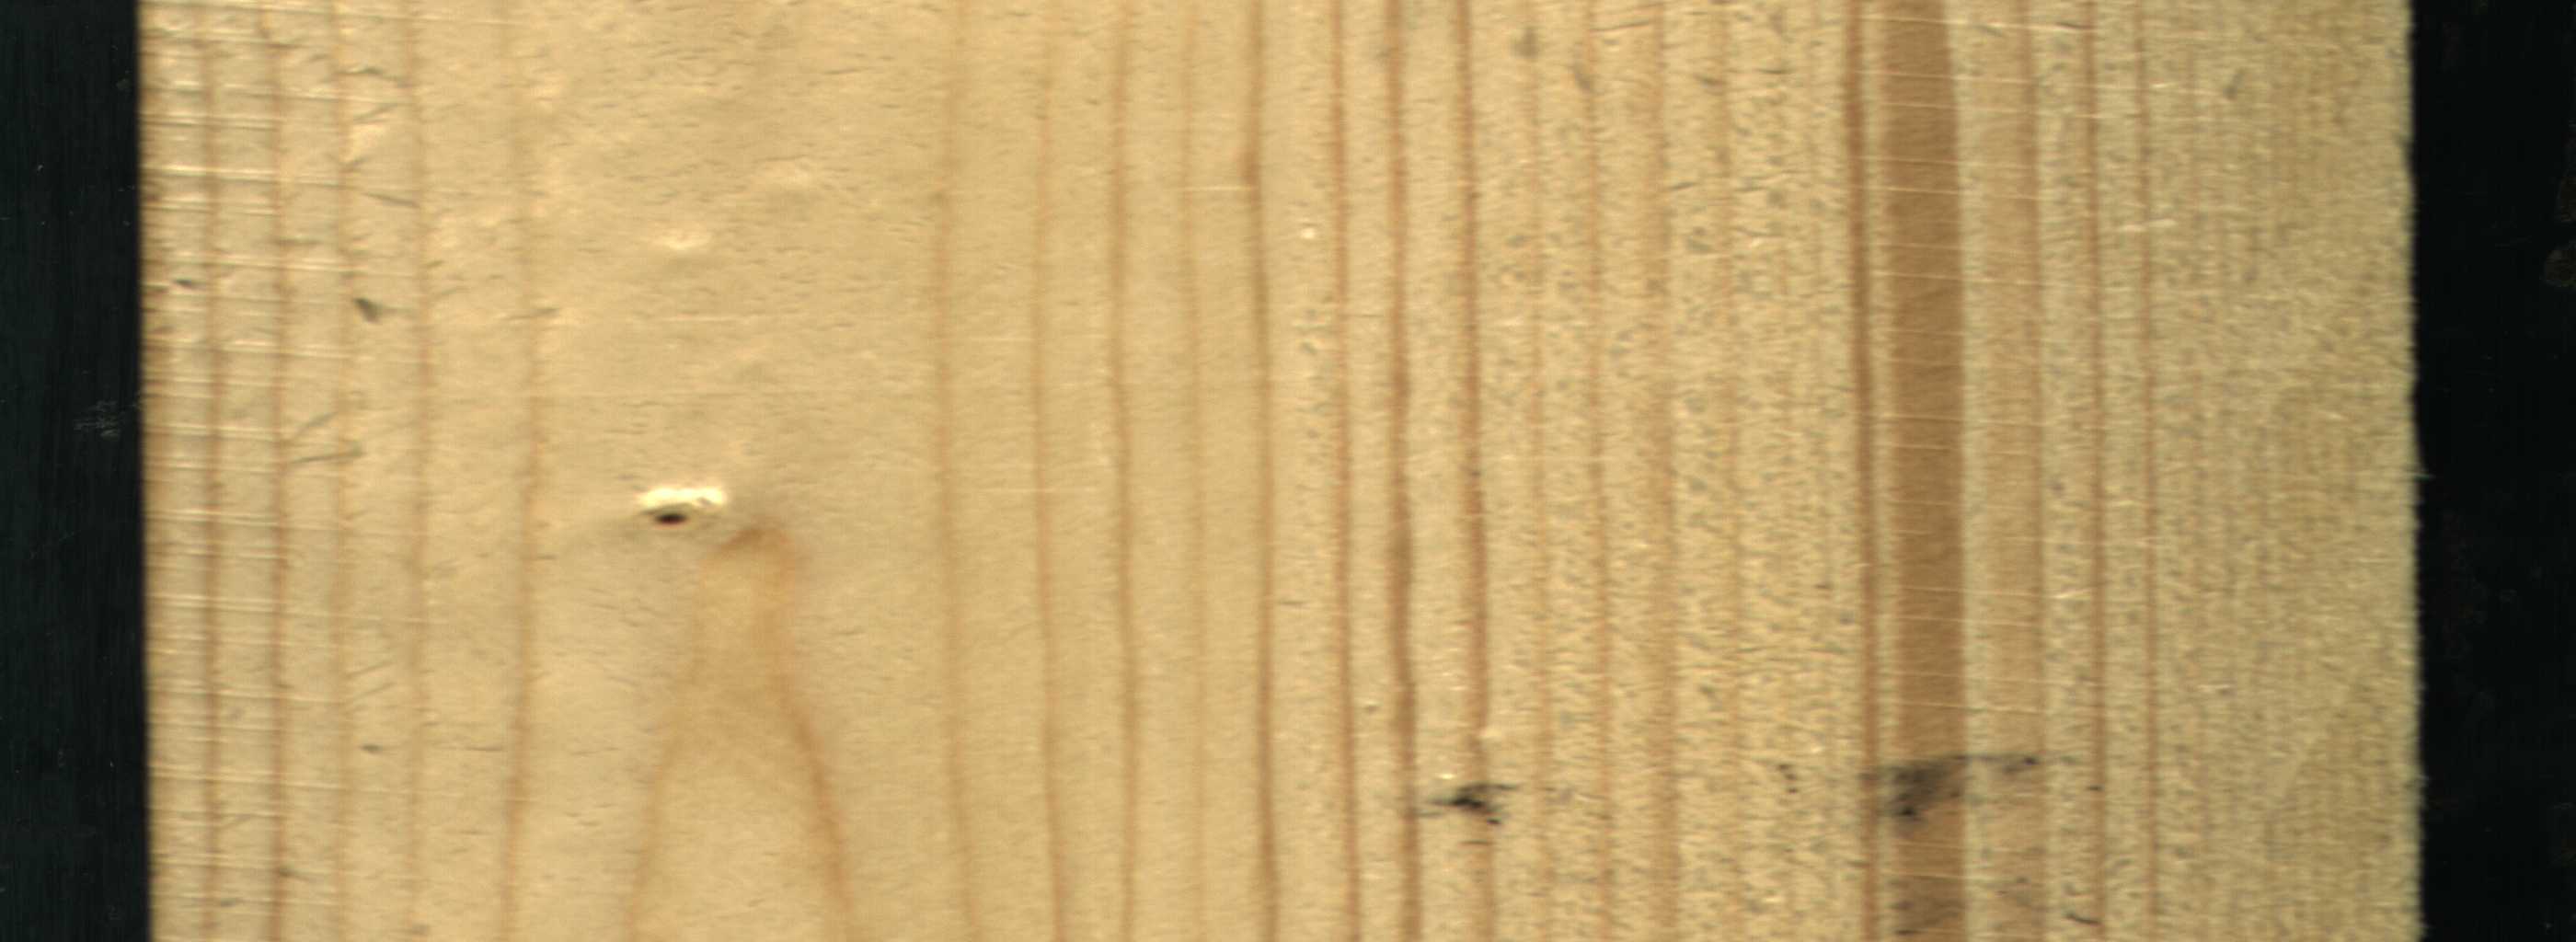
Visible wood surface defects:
Quartzity
Dead_Knot